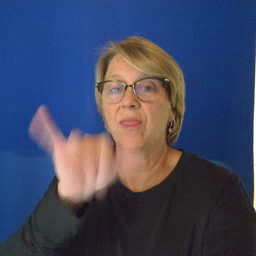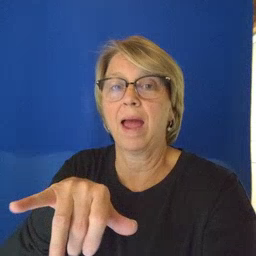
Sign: that